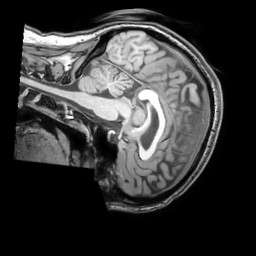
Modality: T1w
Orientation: sagittal
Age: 22
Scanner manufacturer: philips
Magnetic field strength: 3 T
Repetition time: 0.007 s
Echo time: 0.003501 s